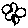
Label: flower